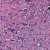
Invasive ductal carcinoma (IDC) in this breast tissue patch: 1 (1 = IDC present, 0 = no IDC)